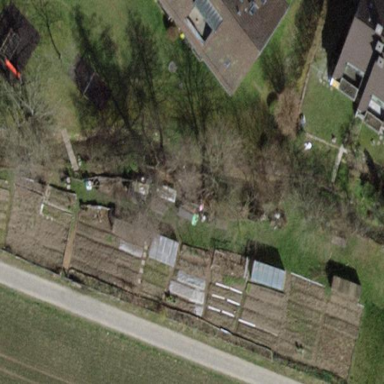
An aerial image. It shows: Allotments area.